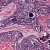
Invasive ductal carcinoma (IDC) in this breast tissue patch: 1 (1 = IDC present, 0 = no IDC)